Interaction volume radius: 10 \u00c5
Interaction volume height: 15 \u00c5
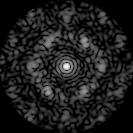
Disorder parameter: 0.6919